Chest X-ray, PA view. Patient: 62 years old, sex F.
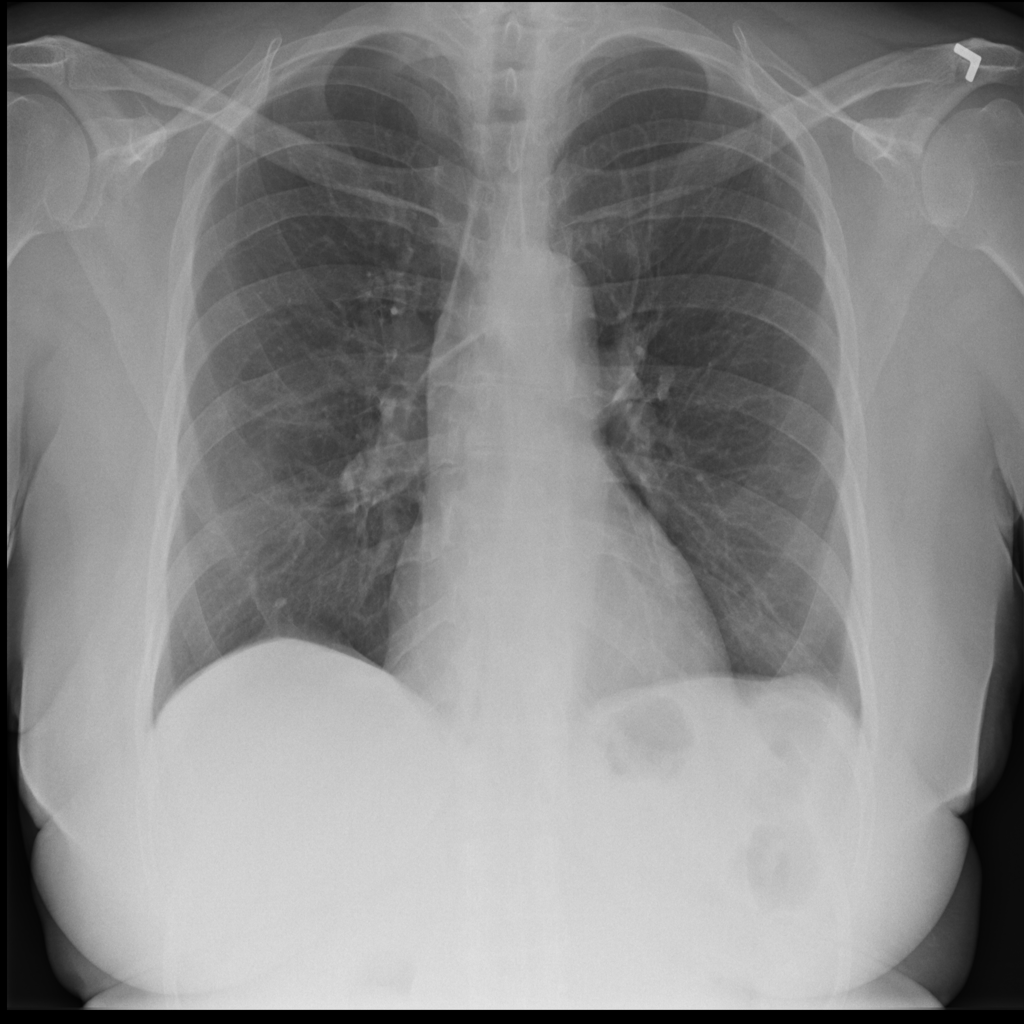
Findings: No Finding